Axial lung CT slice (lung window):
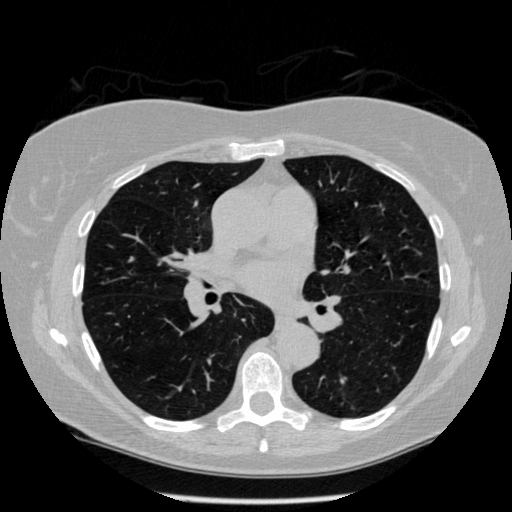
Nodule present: no